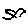
Label: bird